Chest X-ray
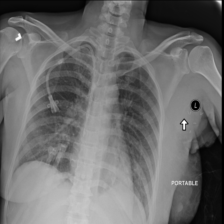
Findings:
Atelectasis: negative
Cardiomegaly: negative
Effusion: negative
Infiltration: positive
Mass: negative
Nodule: negative
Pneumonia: negative
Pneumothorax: negative
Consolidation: negative
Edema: positive
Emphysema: negative
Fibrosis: negative
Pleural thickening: negative
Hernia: negative